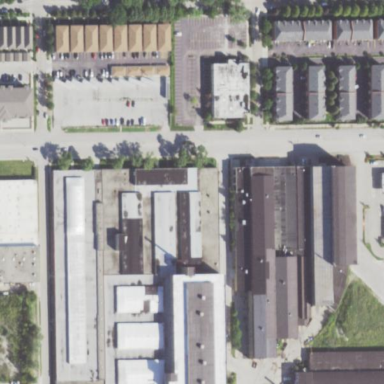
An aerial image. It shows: Industrial building.